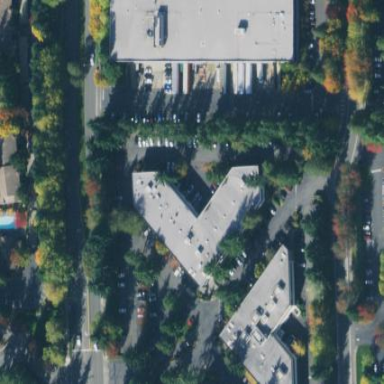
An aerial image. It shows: Commercial building.